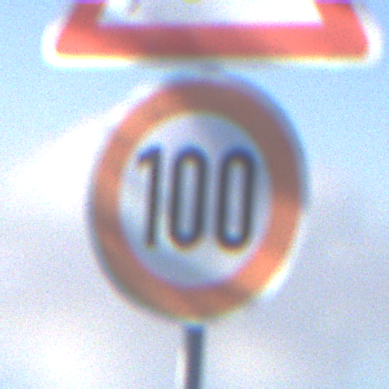
Verkehrszeichen: Geschwindigkeit100
Zusatzzeichen oben: WildwechselLinks
Umgebung: Outdoor, Nature
Tageszeit: MorningAfternoon
Wetter: PartlyCloudy
Licht: Natural
Jahreszeit: NotSpecified
Kontrast: HighContrast